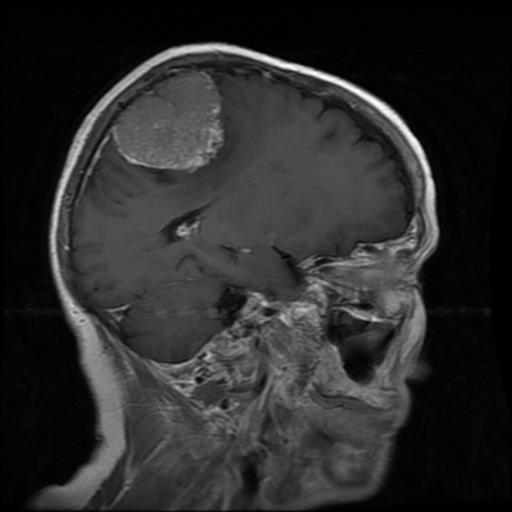
Label: meningioma